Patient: sex F, age 63
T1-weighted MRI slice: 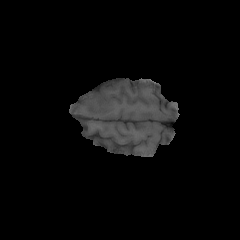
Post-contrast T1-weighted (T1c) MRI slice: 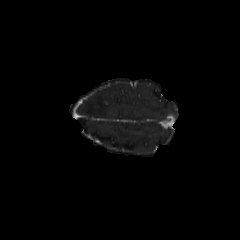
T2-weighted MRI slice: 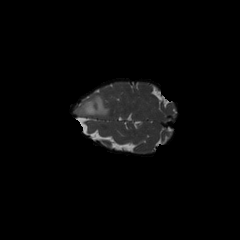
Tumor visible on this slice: yes
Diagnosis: Glioblastoma, IDH-wildtype
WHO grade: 4